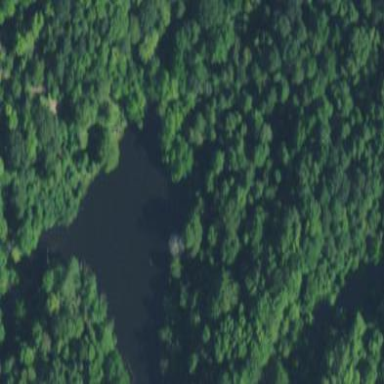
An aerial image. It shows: Pond with natural water.